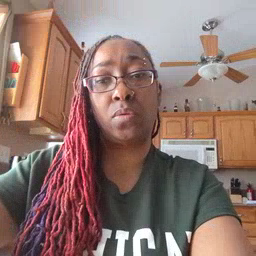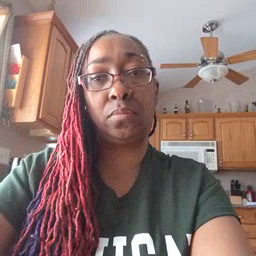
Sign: cloud